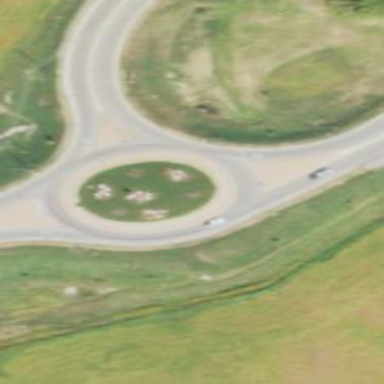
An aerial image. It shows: Secondary road around roundabout.